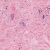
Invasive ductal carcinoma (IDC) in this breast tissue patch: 0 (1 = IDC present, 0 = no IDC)